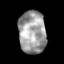
Tissue: skin
Cell type: Epithelial cells
Senescence score: 0.2138
Nuclear area (px): 1143
Mean DAPI intensity: 157.878